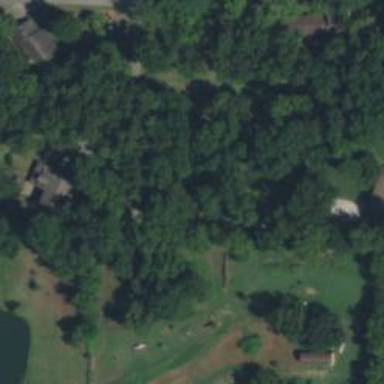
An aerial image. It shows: Driveway.